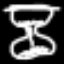
Label: hourglass